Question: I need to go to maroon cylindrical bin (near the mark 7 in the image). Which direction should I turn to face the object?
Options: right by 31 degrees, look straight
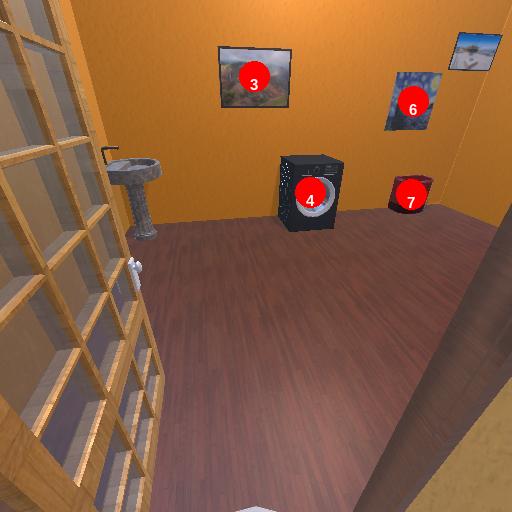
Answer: right by 31 degrees